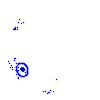
Particle: kaon